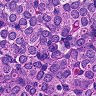
Metastatic tissue present: yes